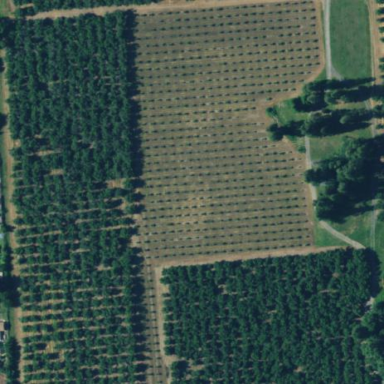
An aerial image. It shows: Orchard filled with hazel plants.